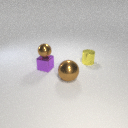
small purple metal cube to the left of large brown metal sphere